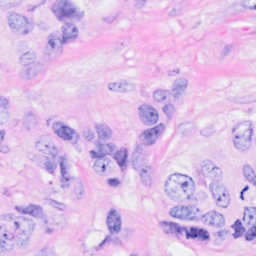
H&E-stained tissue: Breast